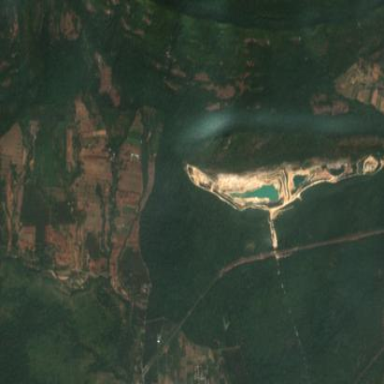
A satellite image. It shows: Quarry area.